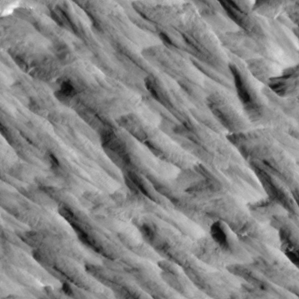
Label: non_frost